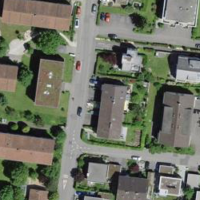
EUNIS habitat code: 55
Species observed at this site:
Cotinus coggygria